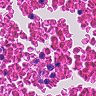
Metastatic tissue present: no